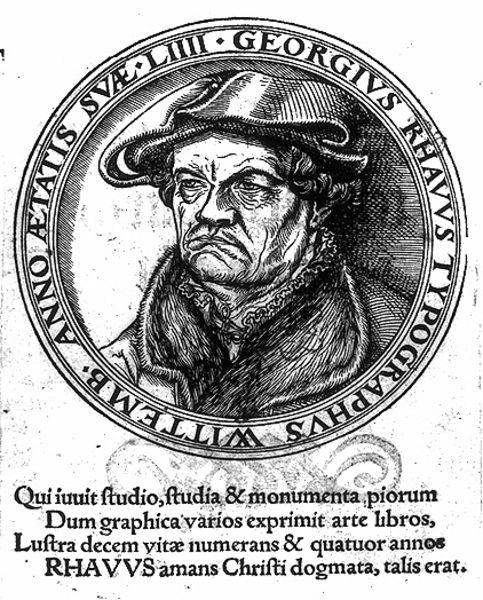
Titel: Bildnis des Georg Rhau
Künstler: Lucas d.Ä. Cranach
Institution: (Seriendruck)
Schlagwörter: kopf, mann, weiß, grau, hut, mund, nase, schwarz, stirn, zeichnung, blick, alt, mütze, augen, böse, falten, gesicht, kragen, mensch, pelz, rahmen, bildnis, portrait, porträt, haare, mantel, augenbrauen, kinn, locken, renaissance, kreis, rund, perücke, schrift, wangen, backen, grafik, graphik, schattierung, inschrift, büste, finster, grimmig, mimik, krempe, medaillon, druck, schwarz weiß, stich, text, hässlich, krause, mürrisch, gesciht, rau, portät, gesichtsausdruck, mittelalter, medaille, zeilen, breit, siegel, typografie, typographie, georg, münze, mager, latein, lateinisch, bartlos, geograph, anno, wittenberg, georgius, schwar-weiß, drucker, typografisch, latein lateinisch, rhau, typographisch, schrifz, heilger georg, typhographie